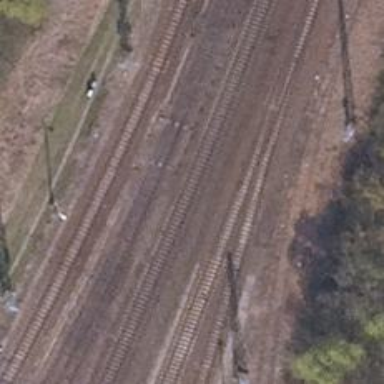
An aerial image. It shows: Railway switch.